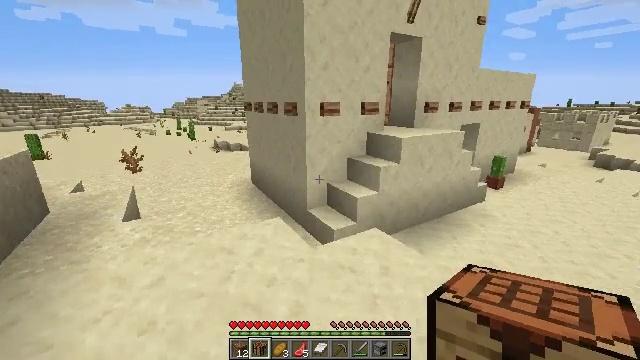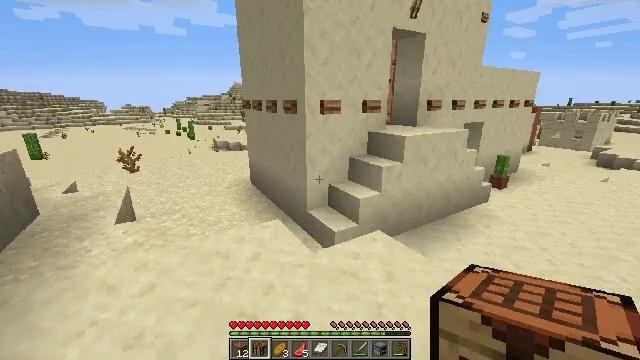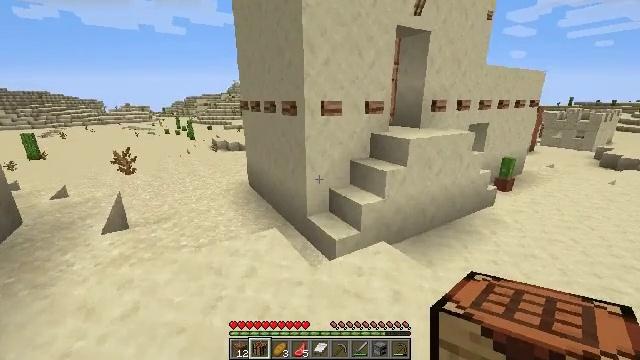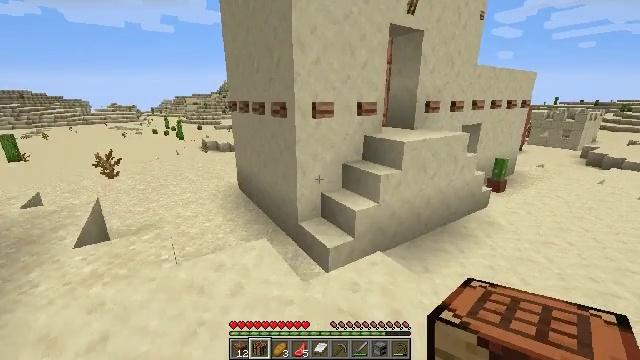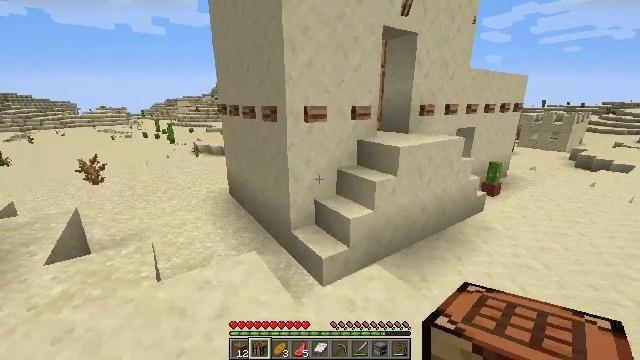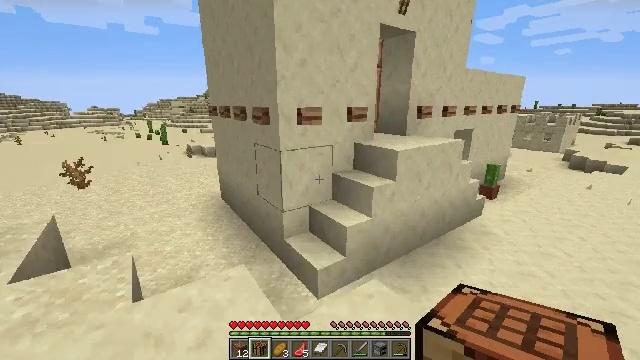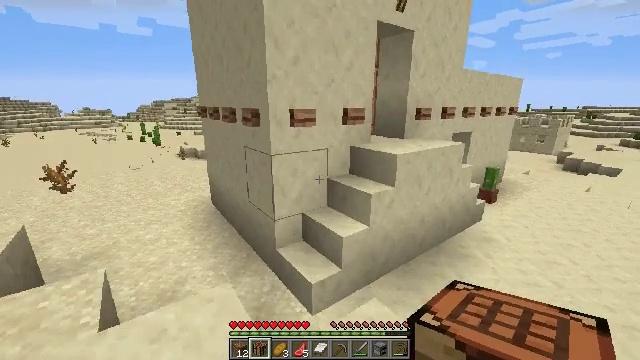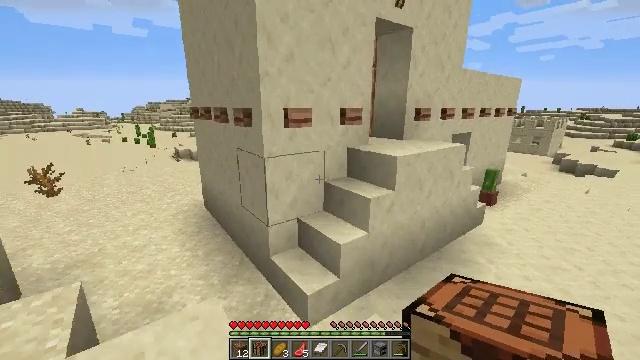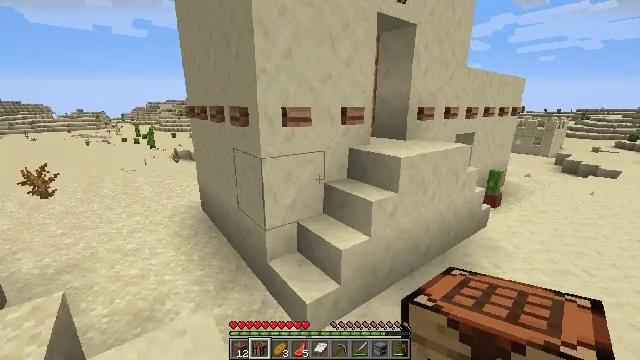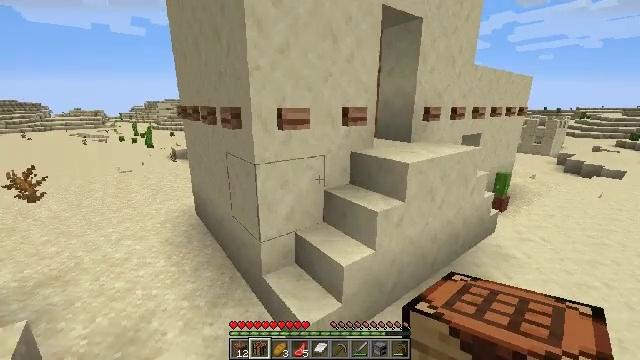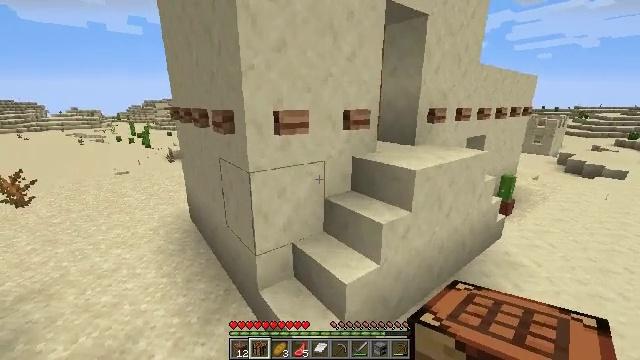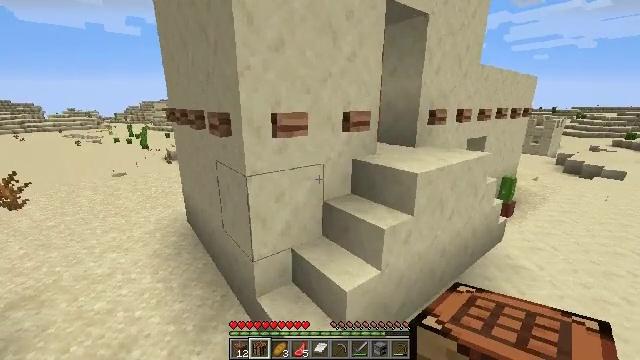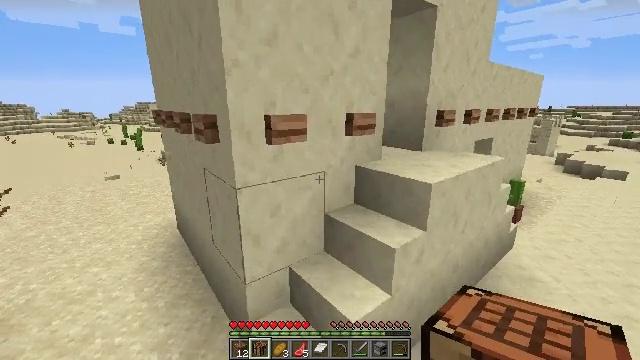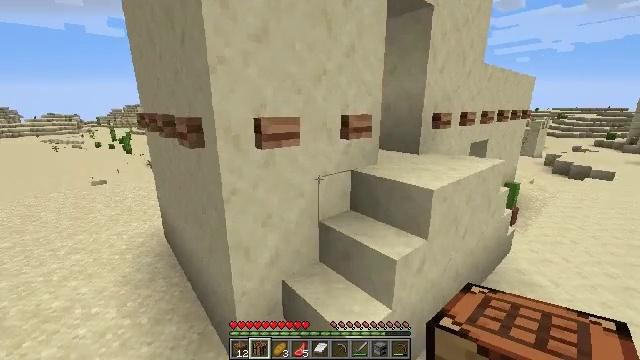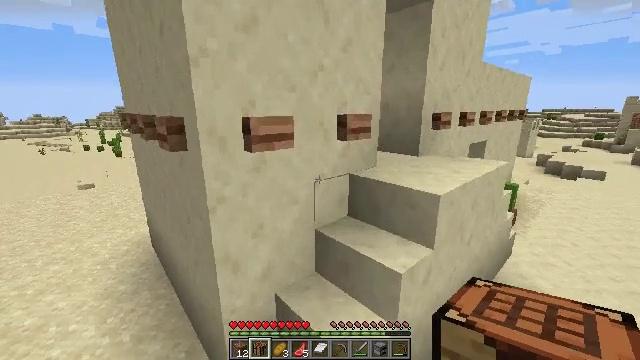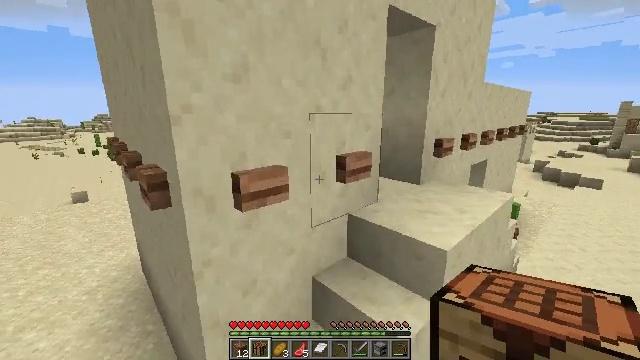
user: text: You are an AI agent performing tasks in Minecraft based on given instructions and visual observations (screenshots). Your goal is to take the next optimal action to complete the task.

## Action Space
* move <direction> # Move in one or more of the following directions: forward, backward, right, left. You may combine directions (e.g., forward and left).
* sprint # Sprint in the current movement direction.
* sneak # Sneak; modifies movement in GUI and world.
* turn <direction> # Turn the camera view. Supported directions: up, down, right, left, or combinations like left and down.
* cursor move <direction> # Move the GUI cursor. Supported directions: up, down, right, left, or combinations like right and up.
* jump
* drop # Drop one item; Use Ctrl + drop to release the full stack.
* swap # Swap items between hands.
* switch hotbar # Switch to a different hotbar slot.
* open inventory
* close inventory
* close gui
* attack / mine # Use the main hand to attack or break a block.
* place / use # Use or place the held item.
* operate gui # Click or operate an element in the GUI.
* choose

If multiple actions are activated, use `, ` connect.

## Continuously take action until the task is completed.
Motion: motion action
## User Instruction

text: Reclaim the jungle fence gate.
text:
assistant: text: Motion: move forward
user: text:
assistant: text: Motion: move forward
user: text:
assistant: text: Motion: move forward, turn right
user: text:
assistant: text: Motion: move forward, turn right
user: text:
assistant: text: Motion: move forward, turn right
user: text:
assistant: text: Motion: move forward, turn right
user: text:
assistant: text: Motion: move forward
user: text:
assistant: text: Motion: move forward
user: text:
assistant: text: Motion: move forward
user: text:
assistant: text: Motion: move forward
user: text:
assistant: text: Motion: move forward
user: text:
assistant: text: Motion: move forward
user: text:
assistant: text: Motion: move forward, turn right
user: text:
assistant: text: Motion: move forward, turn right
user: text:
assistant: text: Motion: move forward, jump
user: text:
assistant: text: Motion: move forward, turn right, jump
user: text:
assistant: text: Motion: move forward, turn right, jump
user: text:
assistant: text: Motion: move forward, turn right, jump
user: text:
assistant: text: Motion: move forward, turn right and up
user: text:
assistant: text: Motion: move forward, turn right
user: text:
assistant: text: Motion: move forward, turn right and up
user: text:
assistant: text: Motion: move forward, turn right
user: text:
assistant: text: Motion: move forward, turn right
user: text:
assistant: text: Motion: move forward
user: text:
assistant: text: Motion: move forward
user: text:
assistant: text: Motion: move forward
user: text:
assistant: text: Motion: move forward
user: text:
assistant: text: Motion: move forward, turn left
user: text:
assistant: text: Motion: move forward, turn left and down
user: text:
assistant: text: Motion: move forward, turn left and down